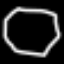
Label: octagon